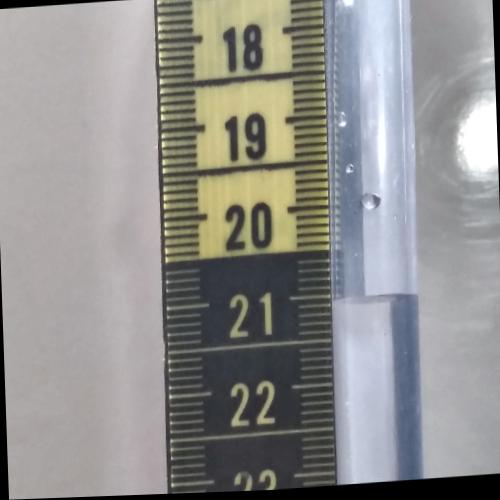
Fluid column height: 21.1 cm